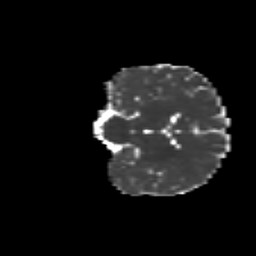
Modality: MD
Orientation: coronal
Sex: female
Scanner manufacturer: siemens
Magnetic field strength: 3 T
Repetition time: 5 s
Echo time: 0.071 s